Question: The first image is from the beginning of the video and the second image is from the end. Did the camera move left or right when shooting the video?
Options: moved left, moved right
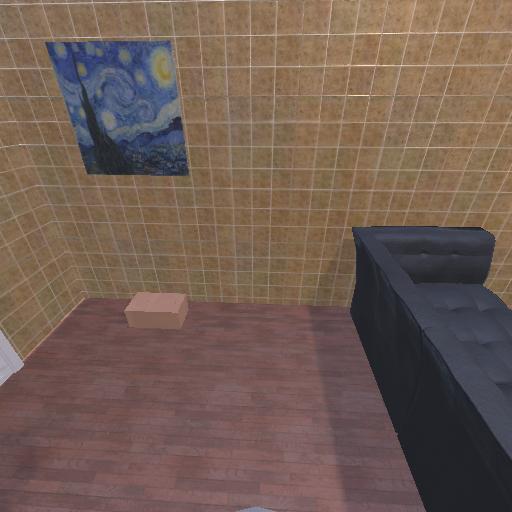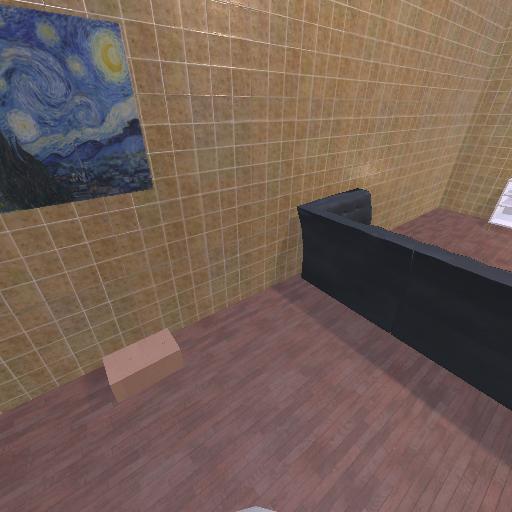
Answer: moved left